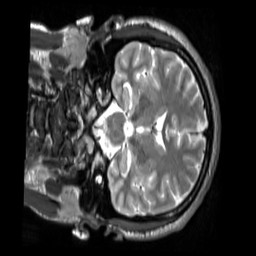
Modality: T2w
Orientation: coronal
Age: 29
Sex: male
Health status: ill
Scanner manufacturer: siemens
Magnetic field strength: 3 T
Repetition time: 2.8 s
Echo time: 0.326 s